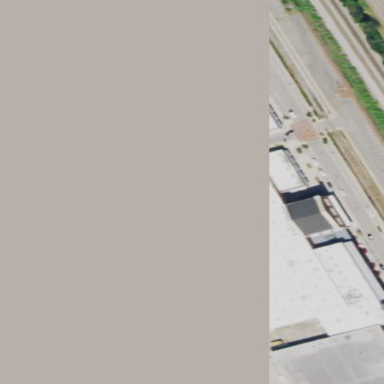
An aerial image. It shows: Retail building.